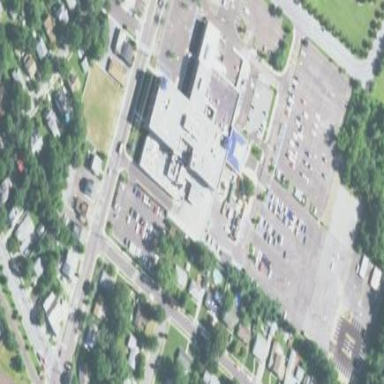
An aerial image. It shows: Hospital building.